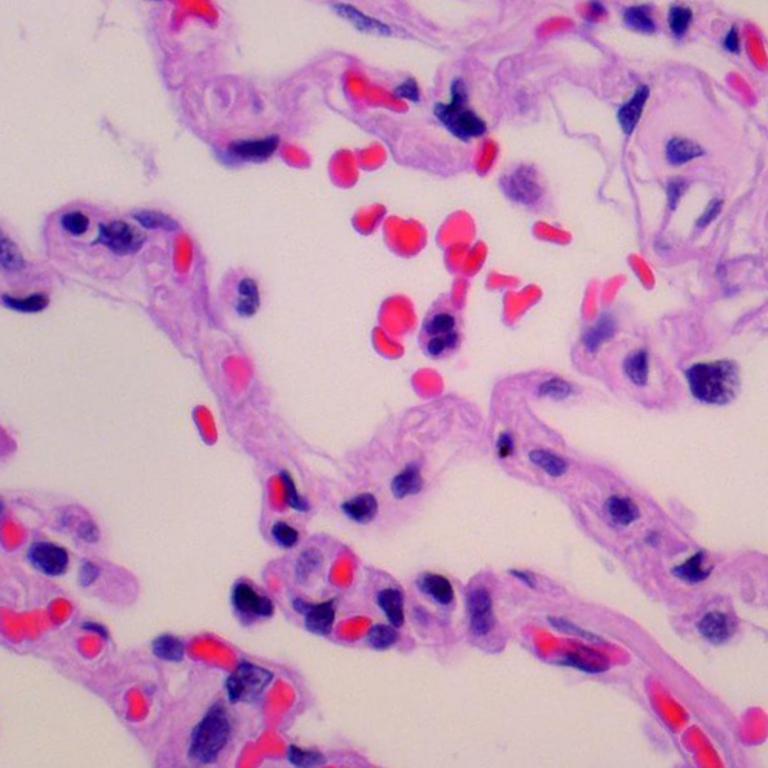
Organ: lung
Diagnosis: benign